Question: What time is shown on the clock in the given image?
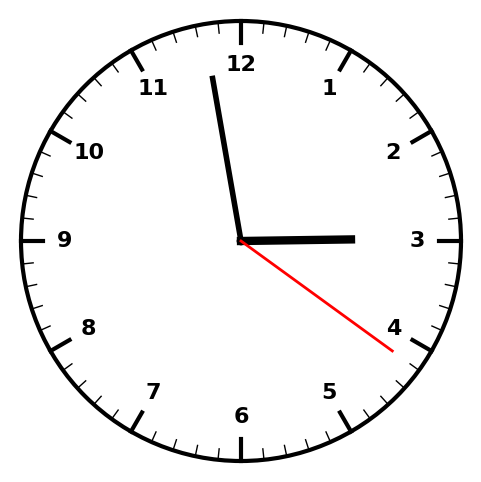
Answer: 02:58:21